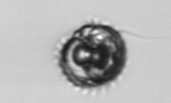
Label: Proterythropsis